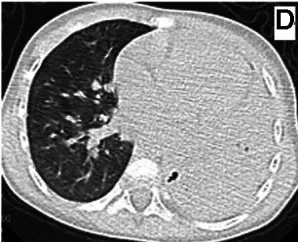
Chest plane computed tomography at 5 days before admission. Showing left lung consolidation (lung window).
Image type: radiology (ct)